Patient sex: M
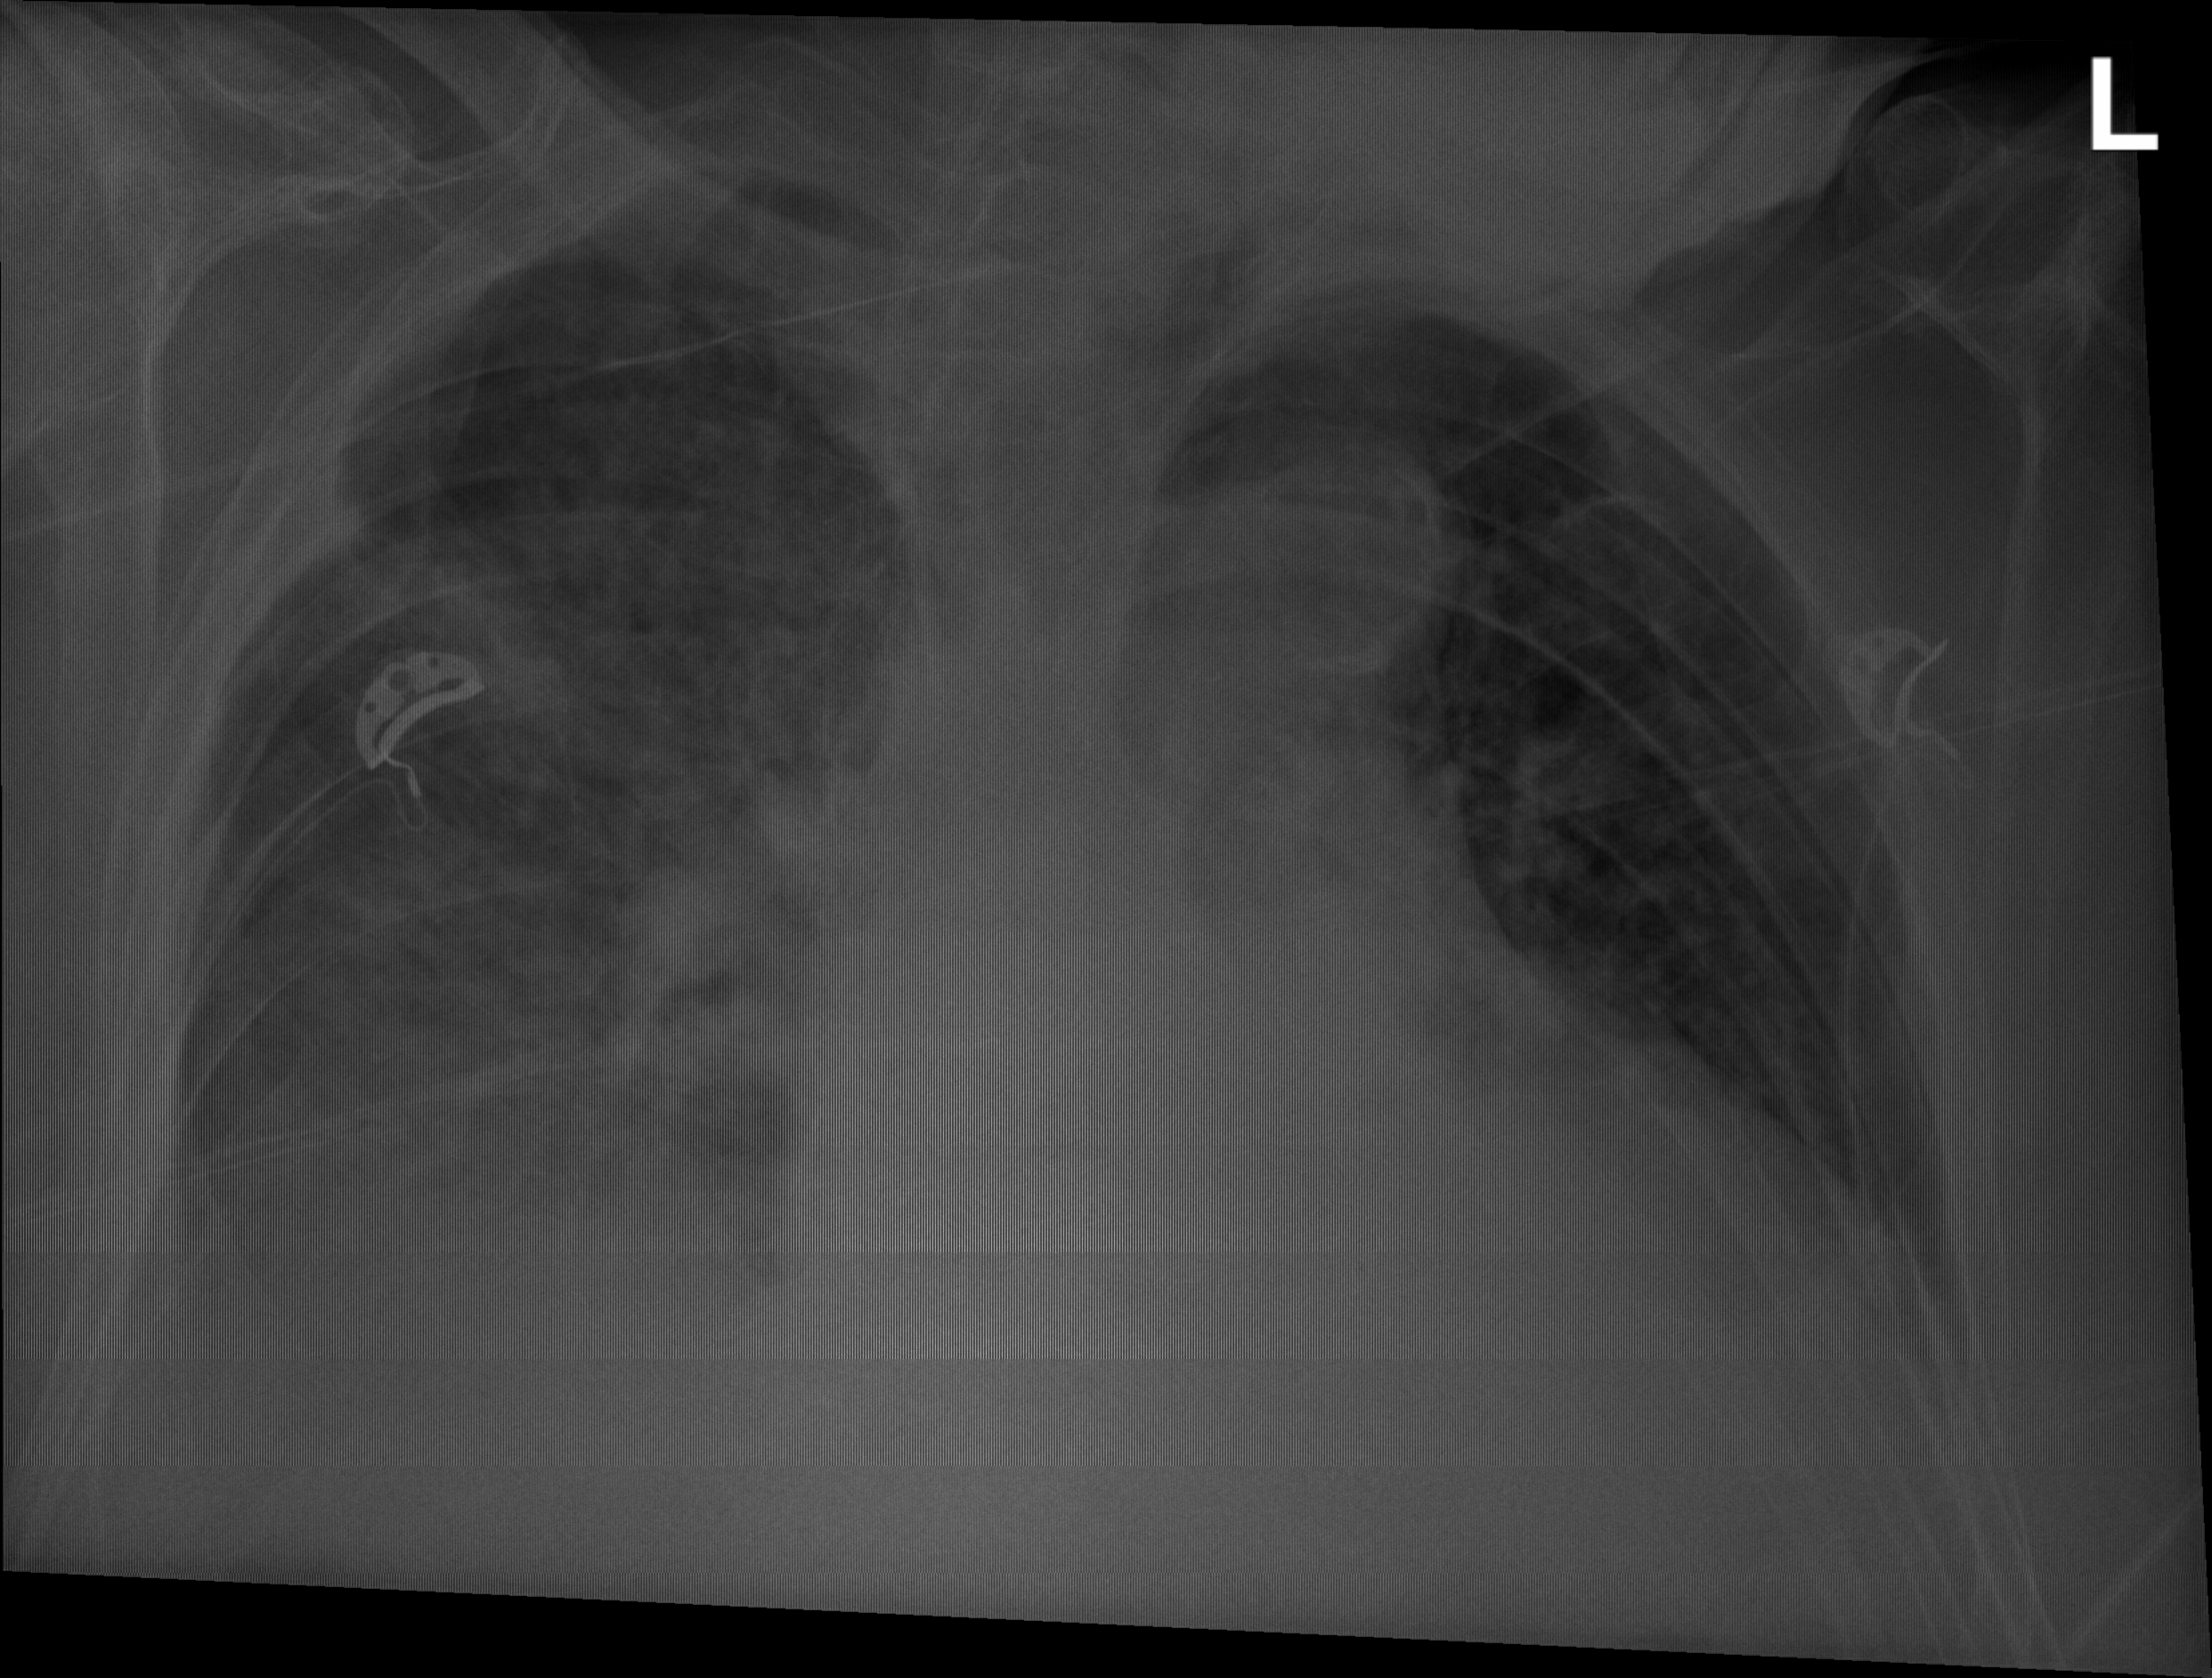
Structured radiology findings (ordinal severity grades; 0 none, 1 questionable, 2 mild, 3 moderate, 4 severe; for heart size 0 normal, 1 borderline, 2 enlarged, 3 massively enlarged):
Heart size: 2
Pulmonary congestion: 0
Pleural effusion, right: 2
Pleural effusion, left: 2
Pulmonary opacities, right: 3
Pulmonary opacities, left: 0
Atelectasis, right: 3
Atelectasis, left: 2